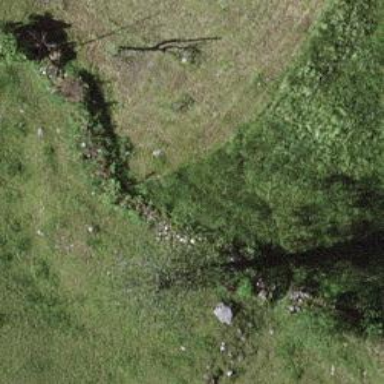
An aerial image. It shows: Wall made of dry stone.